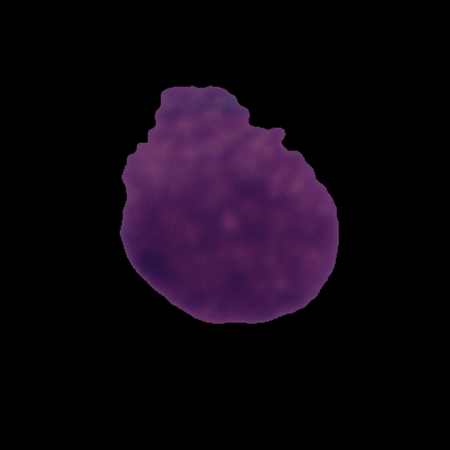
Label: cancer